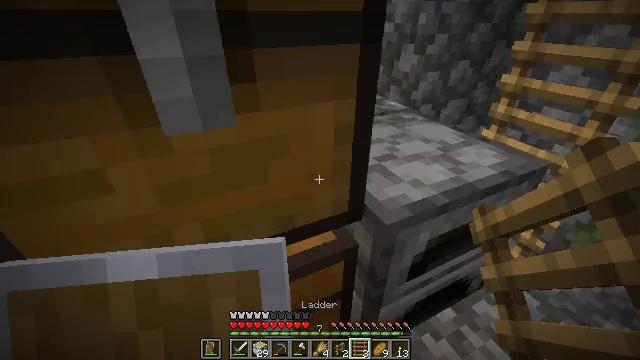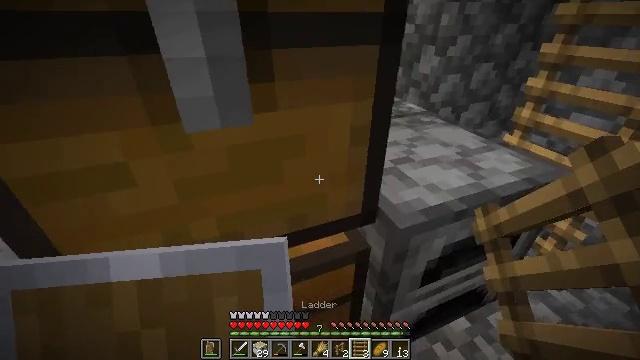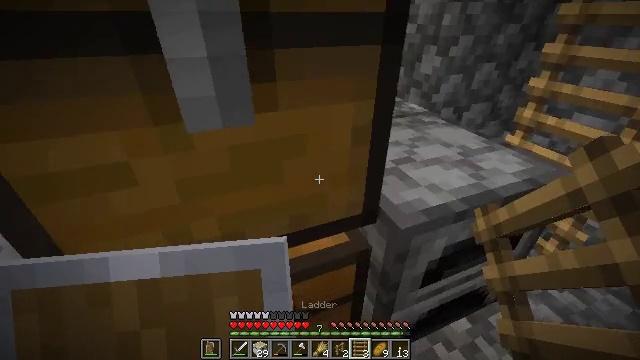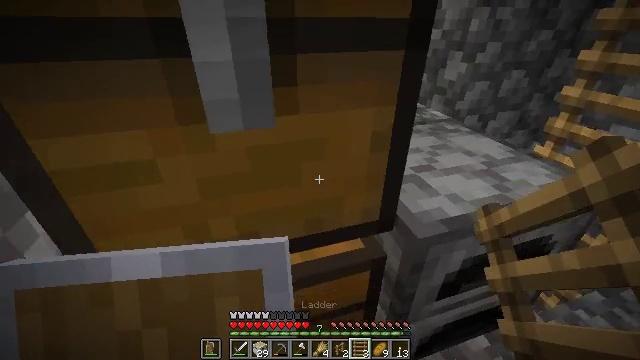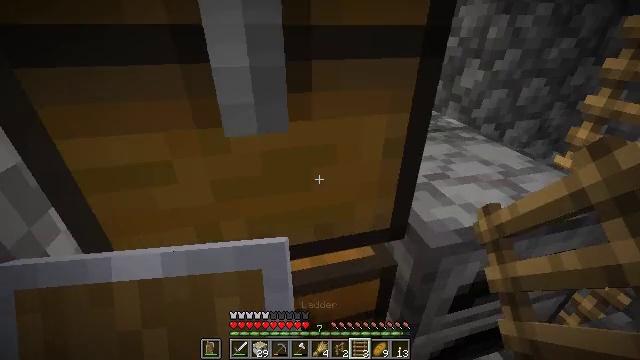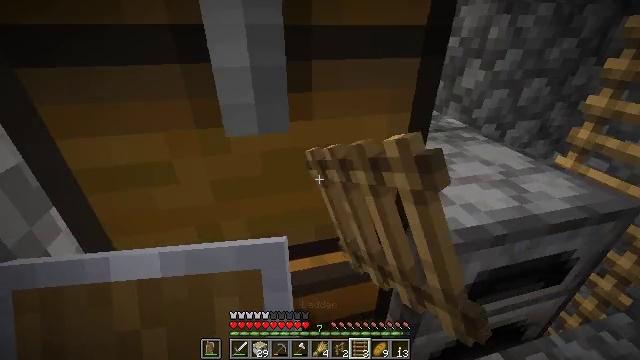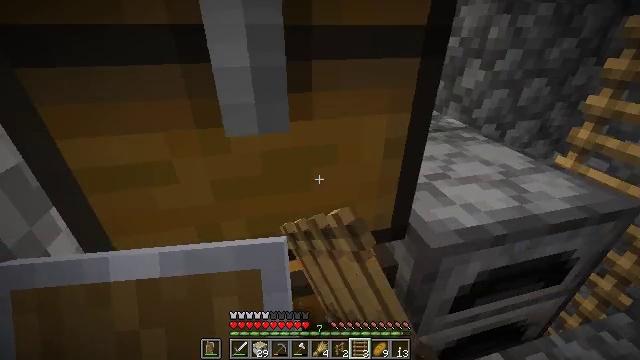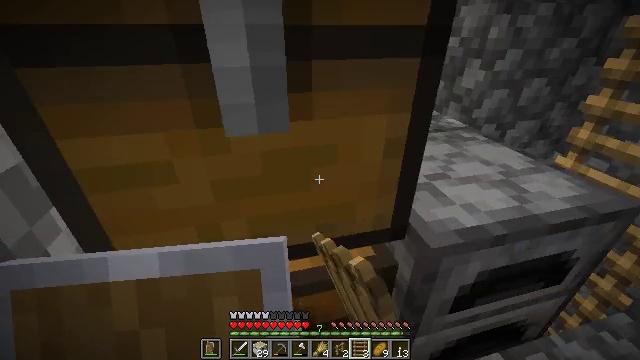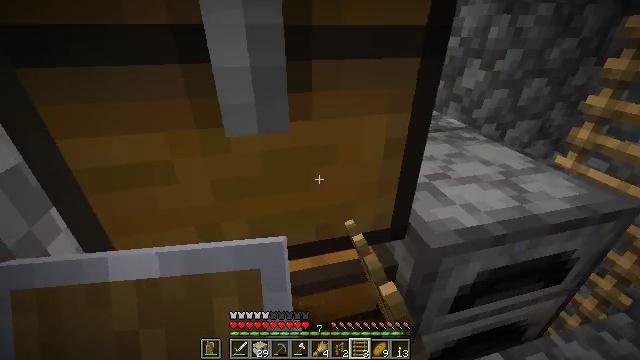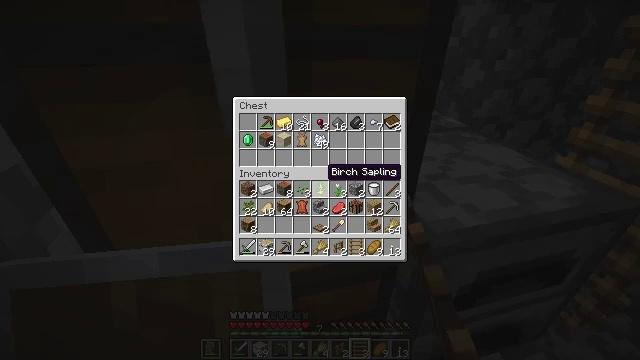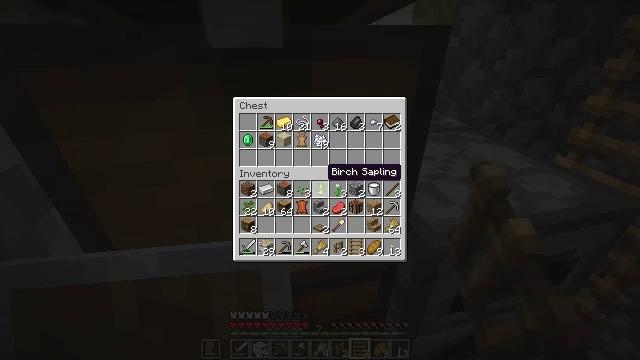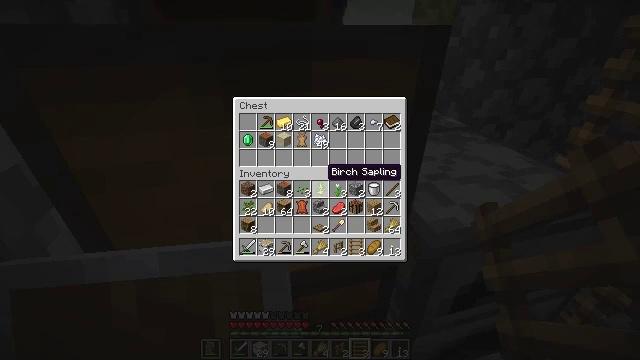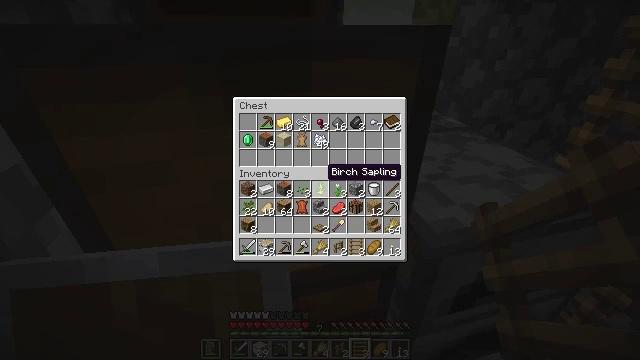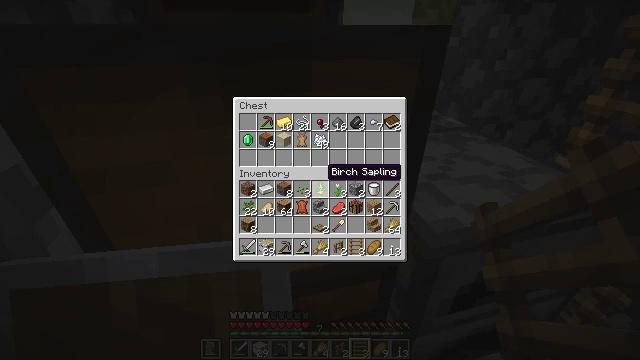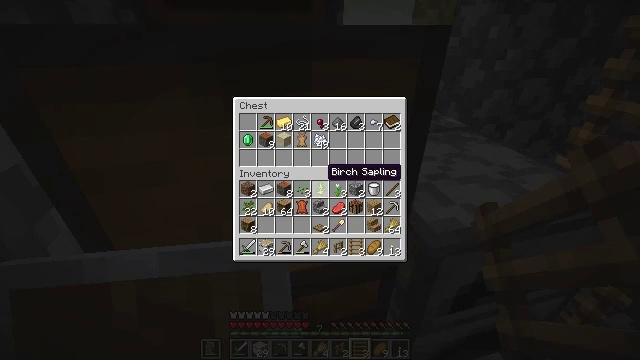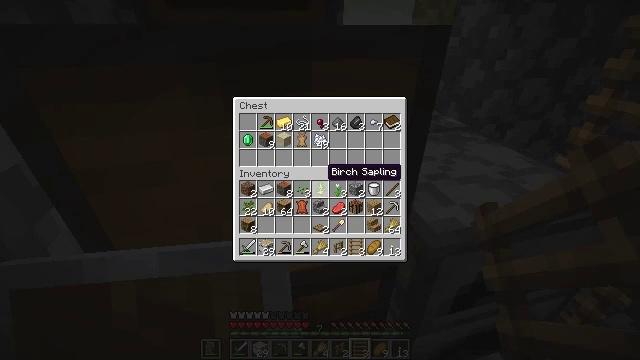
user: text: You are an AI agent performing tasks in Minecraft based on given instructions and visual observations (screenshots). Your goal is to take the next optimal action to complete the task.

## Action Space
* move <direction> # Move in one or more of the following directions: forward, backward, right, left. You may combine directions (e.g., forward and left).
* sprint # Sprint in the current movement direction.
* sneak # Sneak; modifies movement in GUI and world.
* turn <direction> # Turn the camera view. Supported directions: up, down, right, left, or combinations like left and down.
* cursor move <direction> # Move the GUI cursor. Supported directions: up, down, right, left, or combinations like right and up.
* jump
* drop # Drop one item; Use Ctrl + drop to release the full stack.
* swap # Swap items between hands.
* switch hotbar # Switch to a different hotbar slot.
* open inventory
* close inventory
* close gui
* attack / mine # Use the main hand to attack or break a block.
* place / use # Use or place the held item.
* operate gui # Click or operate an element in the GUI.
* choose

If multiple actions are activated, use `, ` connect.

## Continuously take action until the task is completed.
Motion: motion action
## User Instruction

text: Produce a hay block by combining wheat.
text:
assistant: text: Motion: turn left
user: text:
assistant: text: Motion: no_op
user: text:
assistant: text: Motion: turn left
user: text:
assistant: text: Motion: turn left and up, use / place
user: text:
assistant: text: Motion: use / place
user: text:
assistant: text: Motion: use / place
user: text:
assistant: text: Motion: no_op
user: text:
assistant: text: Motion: no_op
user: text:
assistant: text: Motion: open gui
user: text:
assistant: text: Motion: no_op
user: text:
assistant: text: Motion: no_op
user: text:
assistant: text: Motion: no_op
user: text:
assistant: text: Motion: no_op
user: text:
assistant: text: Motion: no_op
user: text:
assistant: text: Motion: no_op
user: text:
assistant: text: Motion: no_op
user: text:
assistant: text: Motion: cursor move right
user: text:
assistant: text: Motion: cursor move right
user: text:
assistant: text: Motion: cursor move right
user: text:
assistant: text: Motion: no_op
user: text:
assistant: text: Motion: no_op
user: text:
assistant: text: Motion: no_op
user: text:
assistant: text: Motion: no_op
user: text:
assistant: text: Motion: no_op
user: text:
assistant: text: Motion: no_op
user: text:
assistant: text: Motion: cursor move left
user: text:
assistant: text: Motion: no_op
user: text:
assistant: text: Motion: cursor move down
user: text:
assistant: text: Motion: cursor move down
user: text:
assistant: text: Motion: cursor move down